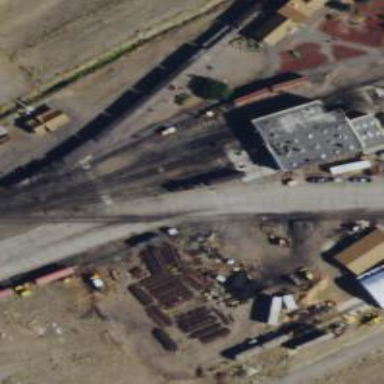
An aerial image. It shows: Preserved rail siding.